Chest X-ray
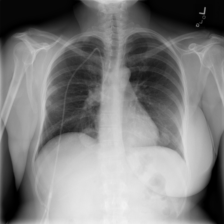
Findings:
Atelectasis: negative
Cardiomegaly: negative
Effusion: negative
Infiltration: negative
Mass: negative
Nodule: positive
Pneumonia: negative
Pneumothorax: negative
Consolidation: negative
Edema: negative
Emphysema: negative
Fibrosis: negative
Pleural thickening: negative
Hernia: negative